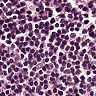
Metastatic tissue present: no